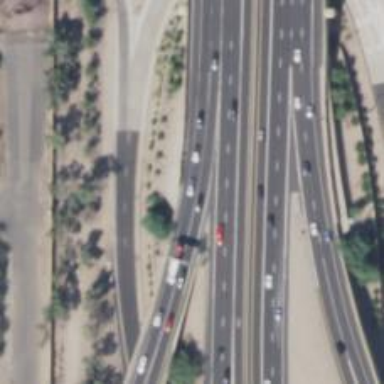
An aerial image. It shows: Motorway link.